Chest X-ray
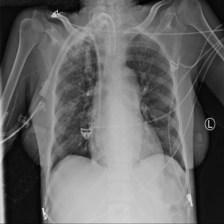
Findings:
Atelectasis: negative
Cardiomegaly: negative
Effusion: negative
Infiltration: positive
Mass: negative
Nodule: negative
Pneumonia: negative
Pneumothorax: negative
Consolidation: negative
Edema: negative
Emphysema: negative
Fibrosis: negative
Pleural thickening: negative
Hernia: negative